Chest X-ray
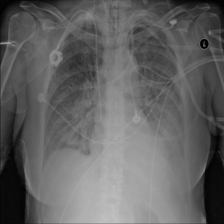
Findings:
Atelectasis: positive
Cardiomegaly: negative
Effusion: positive
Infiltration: positive
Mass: negative
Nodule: negative
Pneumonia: negative
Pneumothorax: negative
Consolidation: negative
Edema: negative
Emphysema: negative
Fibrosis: negative
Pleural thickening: negative
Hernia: negative